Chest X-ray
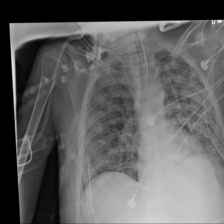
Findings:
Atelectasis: negative
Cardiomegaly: negative
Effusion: negative
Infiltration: negative
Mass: negative
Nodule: negative
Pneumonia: negative
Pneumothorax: negative
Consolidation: negative
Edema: negative
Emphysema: negative
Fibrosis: negative
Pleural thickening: negative
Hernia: negative